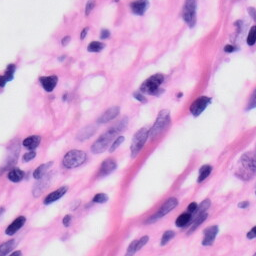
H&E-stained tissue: Skin